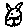
Label: cat